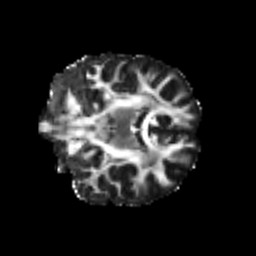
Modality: FA
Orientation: coronal
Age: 25
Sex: male
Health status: healthy
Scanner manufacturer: siemens
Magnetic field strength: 3 T
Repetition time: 3.6 s
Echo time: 0.092 s